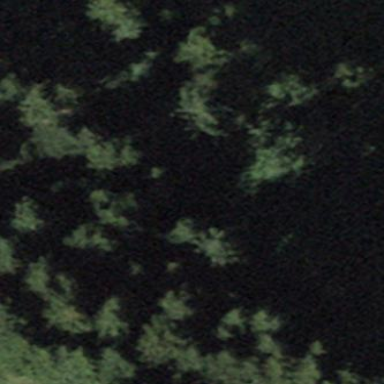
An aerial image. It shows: Mixed forest with variety of leaf types and cycles.